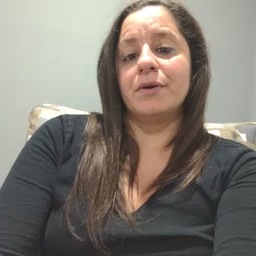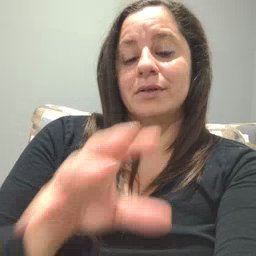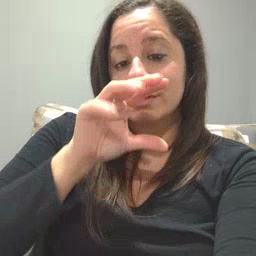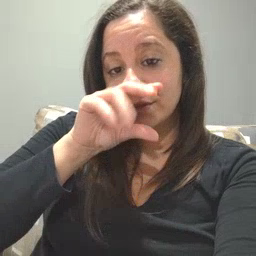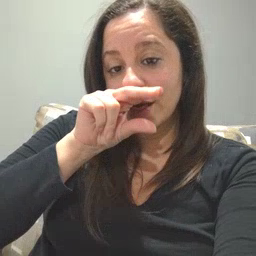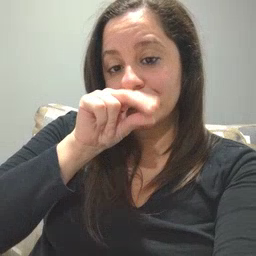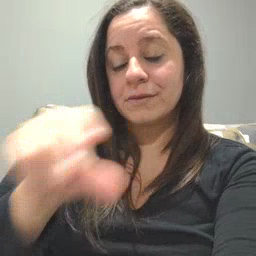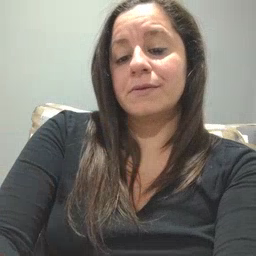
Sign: duck